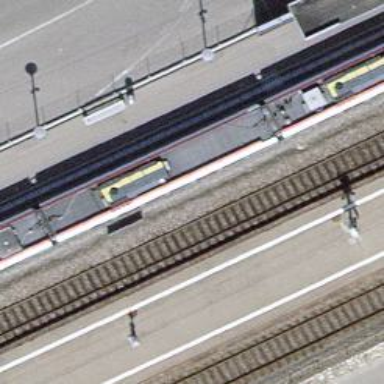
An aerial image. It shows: Public transport stop position along the railway.